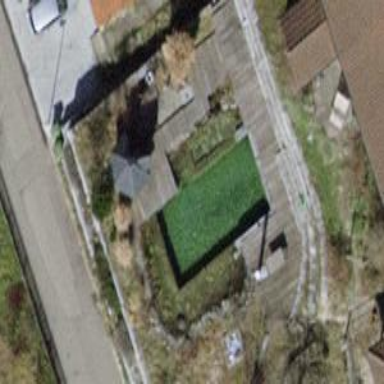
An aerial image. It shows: Swimming pool located in leisure land.